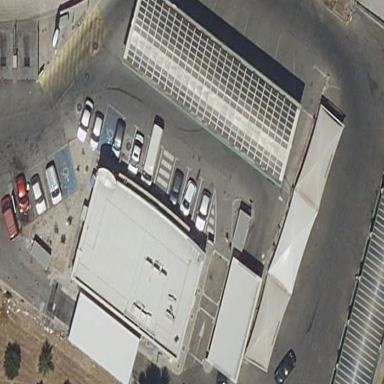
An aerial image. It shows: Fuel station.